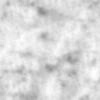
Label: no_change